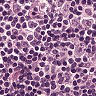
Metastatic tissue present: no